Question: I'm trying to figure out how I can write and run a custom function in a Google spreadsheet and I've been following this <URL>.
However at the time of this posting, I fear that this tutorial is out of date. I followed the steps, but see no way to access my 'in2mm' function from within the spreadsheet that I started at. The tutorial suggests the following to make it show up
> You can manually start the scan by going to and clicking the button.
However, no such menu item exists.

Just cut off in that screenshot is a "Script Center Menu", which has just one option for "Read Data". It's unclear what that does. It's also unclear how the "Script Editor" ends up tying back into the existing spreadsheet to become available...
Does anyone know the current steps required to write a simple google script function and then access it from within a Google spreadsheet?
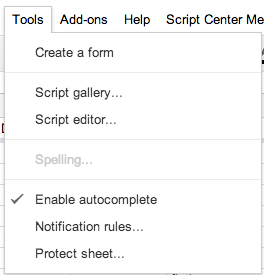
Answer: I had the same problem, and while the tutorial and Sum Ting Wong's answer actually do work, it didn't help in my case.
The sheet I was trying to use the custom function from was in the old format. So I converted it to the new format,created a custom function, and now I can use it the sheet.
Here's how you see if it's an old format sheet <URL>
> You can tell that a spreadsheet has been created in, or upgraded to, the new Google Sheets if it has a green checkmark at the bottom.
and here's how to convert it to the new format:
<URL>
> you can manually move spreadsheet contents into the new version of Sheets to take advantage of new functionality, following any of these steps:- - -